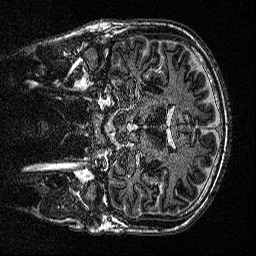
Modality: MP2RAGE
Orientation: coronal
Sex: male
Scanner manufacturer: siemens
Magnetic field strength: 3 T
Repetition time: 5 s
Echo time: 0.00292 s